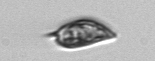
Label: Prorocentrum_triestinum